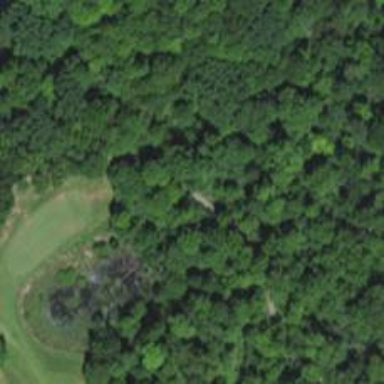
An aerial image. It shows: Pathway for golfing.